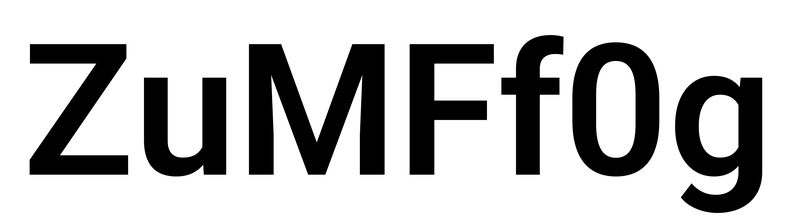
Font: Roboto_SemiBold